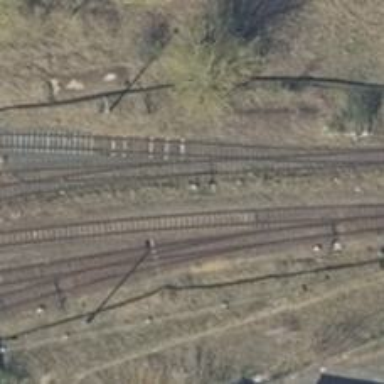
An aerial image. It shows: Railway switch with the turnout side on the left.